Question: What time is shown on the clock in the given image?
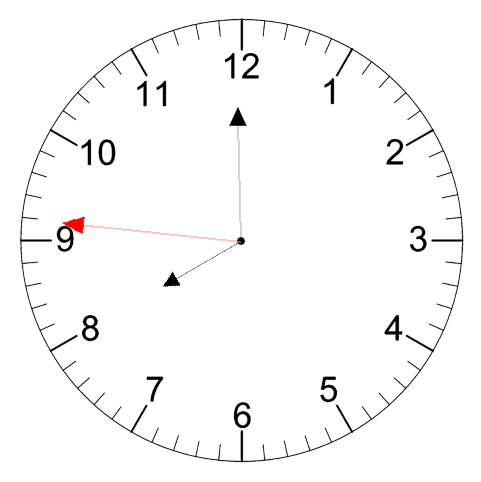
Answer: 07:59:46